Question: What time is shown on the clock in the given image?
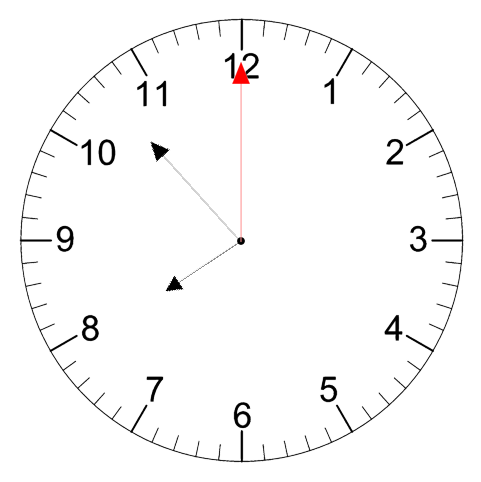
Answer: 07:53:00